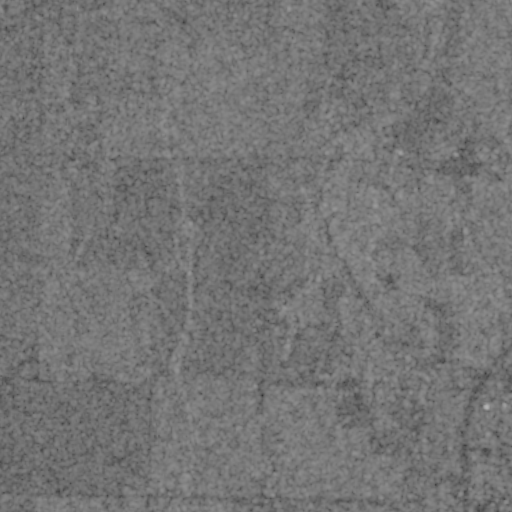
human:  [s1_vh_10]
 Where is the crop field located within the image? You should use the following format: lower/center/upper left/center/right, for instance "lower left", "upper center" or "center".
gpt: The crop field is located in the lower of the image.
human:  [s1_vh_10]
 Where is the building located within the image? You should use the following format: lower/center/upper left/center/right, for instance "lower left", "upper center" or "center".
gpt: The building is located in the upper left of the image.
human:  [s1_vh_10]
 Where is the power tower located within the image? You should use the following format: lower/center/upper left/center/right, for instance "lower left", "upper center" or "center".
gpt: There is no power tower in the image.

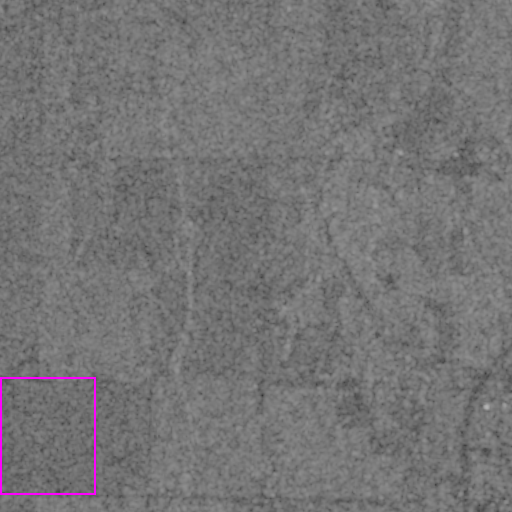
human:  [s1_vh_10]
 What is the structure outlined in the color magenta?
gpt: The structure outlined in magenta is a crop field.
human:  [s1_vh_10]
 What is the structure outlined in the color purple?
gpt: There is no purple outline.